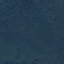
Label: Forest